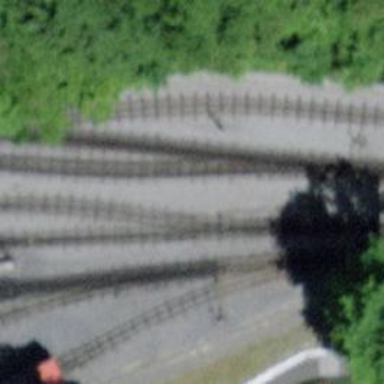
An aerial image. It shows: Narrow-gauge railway with one track passing through yard.